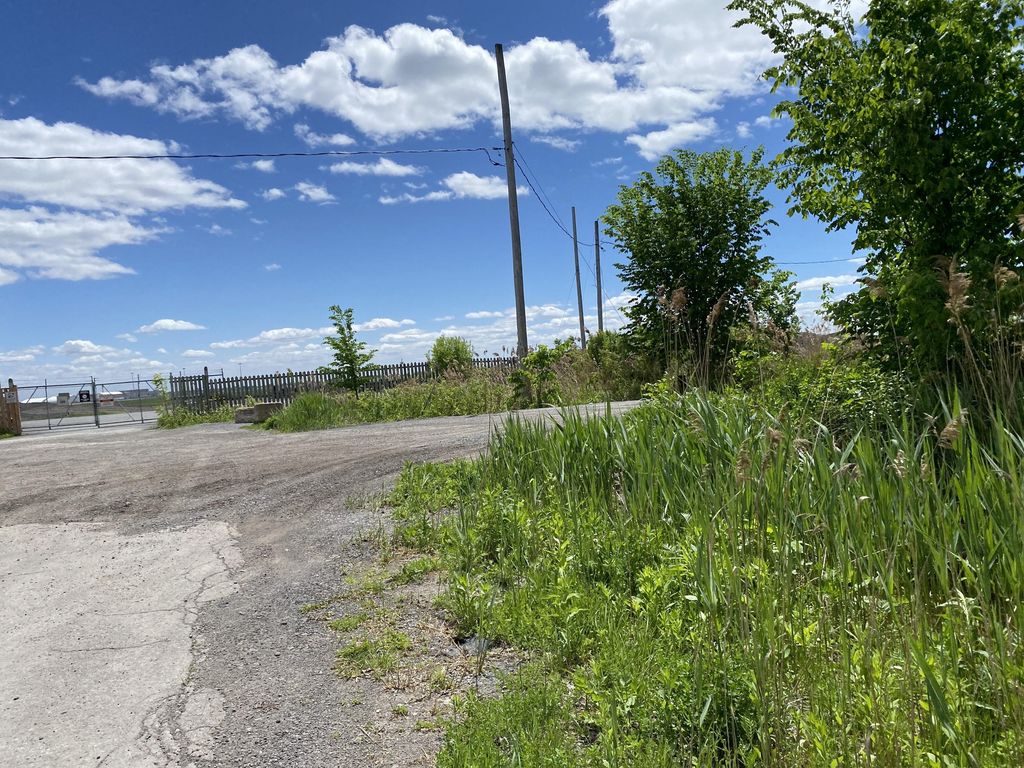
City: montreal